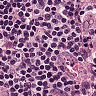
Metastatic tissue present: no